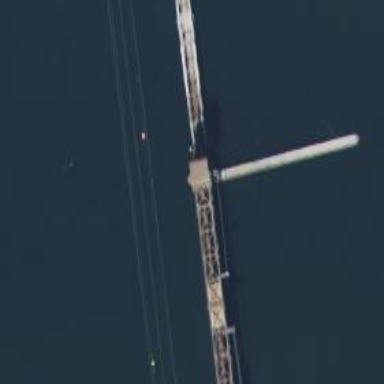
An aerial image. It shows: Railway bridge with truss structure.